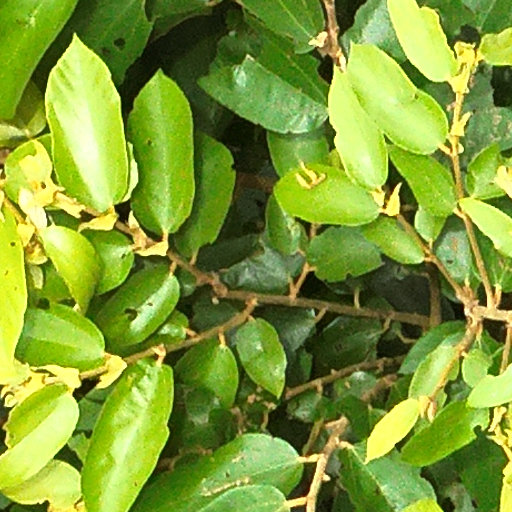
Species: Luehea seemannii
GBIF accepted scientific name: Luehea seemannii
Crown area (m\u00b2): 119.701